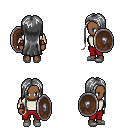
a pixel art fantasy rpg character, female body template, human, dark skin, white long-sleeve shirt, red pants, gray extra-long hairstyle, leather bracers, white slippers, shield, four views (front, back, left, right), 2x2 character sprite sheet, small pixel art, hard edges, no anti-aliasing